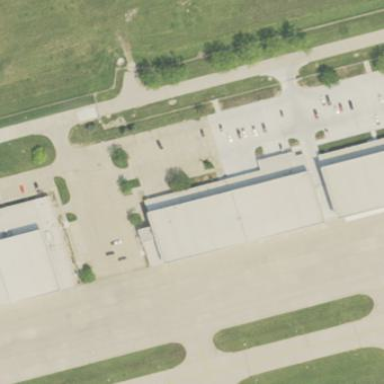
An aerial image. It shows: Building that is hangar at the airport.